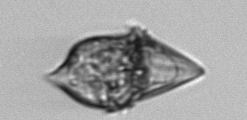
Label: Gyrodinium